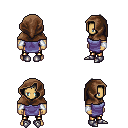
a pixel art fantasy rpg character, male body template, human, tanned skin, chain tabard jacket, gold greaves, gray short mohawk hairstyle, cloth hood, white cloth bracers, metal boots, four views (front, back, left, right), 2x2 character sprite sheet, small pixel art, hard edges, no anti-aliasing